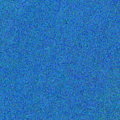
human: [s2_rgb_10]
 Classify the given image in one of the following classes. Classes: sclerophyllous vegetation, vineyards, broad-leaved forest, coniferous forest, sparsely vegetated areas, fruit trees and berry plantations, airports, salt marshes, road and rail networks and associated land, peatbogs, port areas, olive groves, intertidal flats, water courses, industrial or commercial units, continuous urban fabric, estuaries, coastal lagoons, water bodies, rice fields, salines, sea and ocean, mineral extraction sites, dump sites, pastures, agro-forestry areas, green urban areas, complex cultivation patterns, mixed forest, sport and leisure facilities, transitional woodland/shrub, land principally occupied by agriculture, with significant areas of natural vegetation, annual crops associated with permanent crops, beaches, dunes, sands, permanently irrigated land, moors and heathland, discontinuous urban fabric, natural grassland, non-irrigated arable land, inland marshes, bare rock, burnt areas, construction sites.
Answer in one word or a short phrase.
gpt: sea and ocean